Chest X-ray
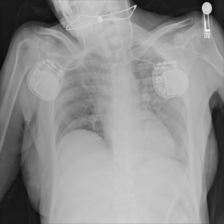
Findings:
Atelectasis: negative
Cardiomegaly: negative
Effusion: negative
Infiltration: negative
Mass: negative
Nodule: negative
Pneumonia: negative
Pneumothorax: negative
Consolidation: negative
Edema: negative
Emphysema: negative
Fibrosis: negative
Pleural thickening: negative
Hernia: negative